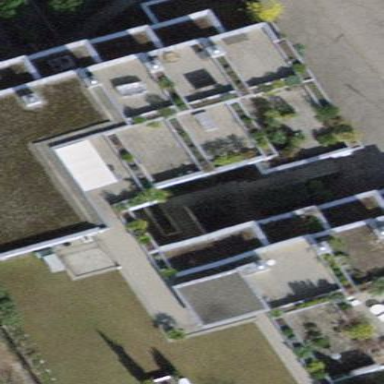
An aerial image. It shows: Image showing building with apartments.